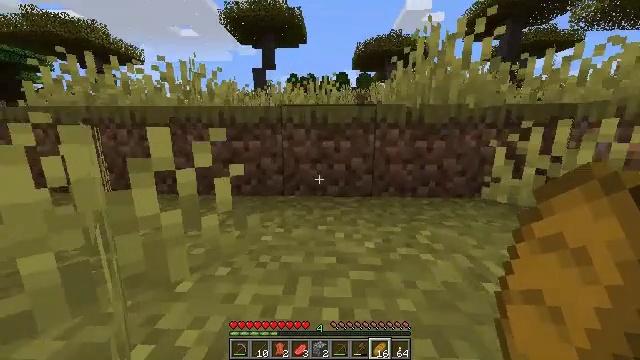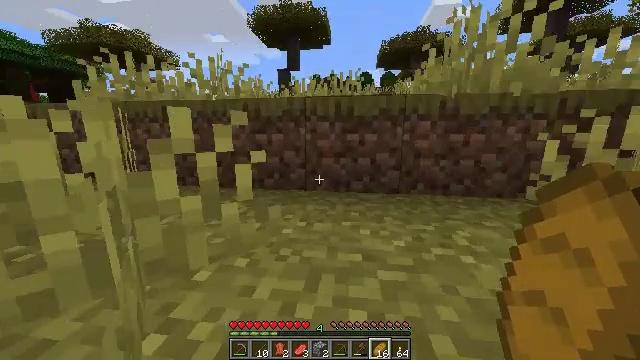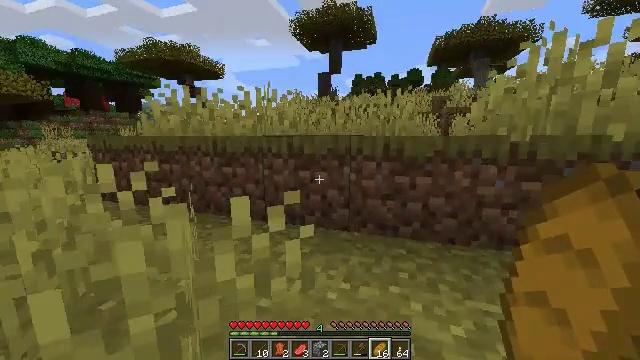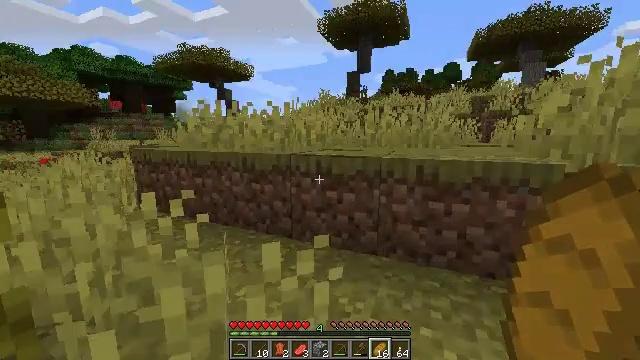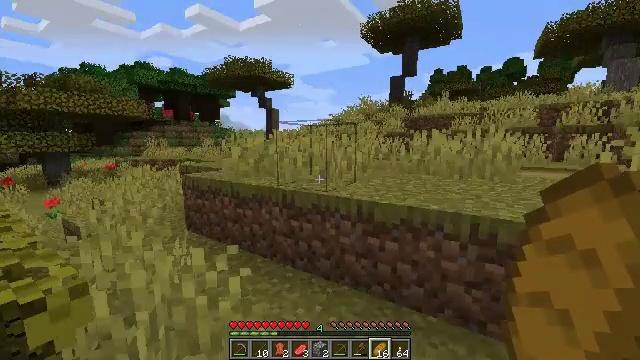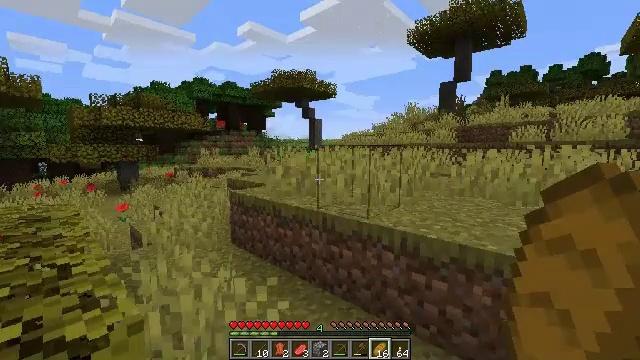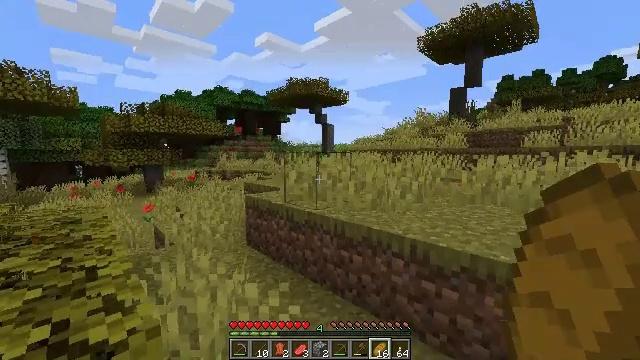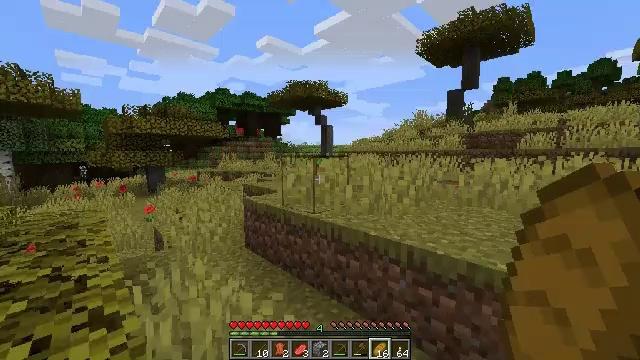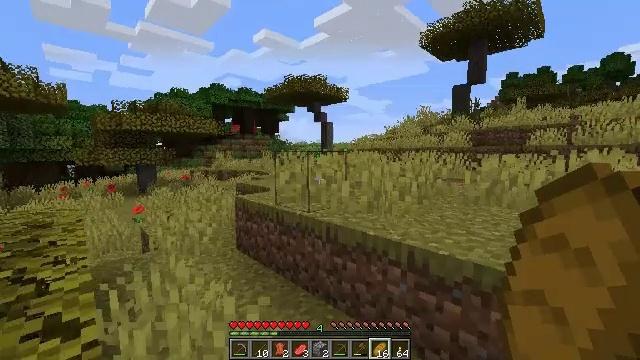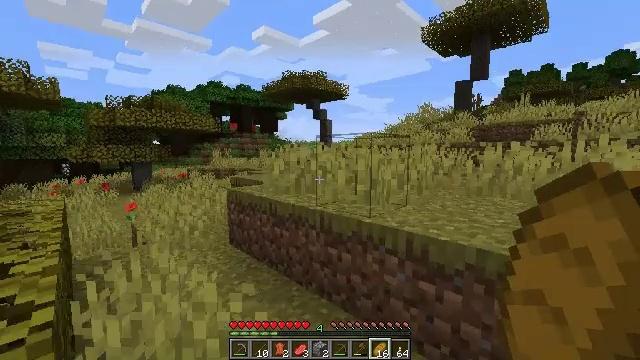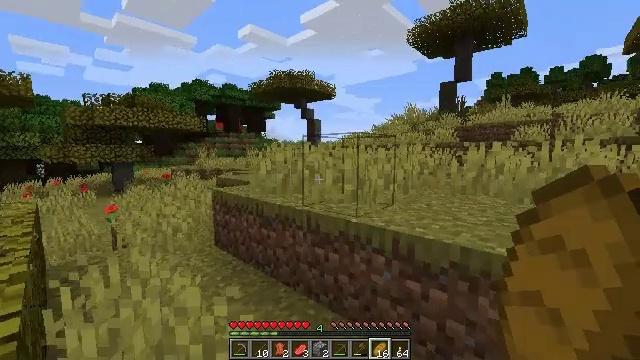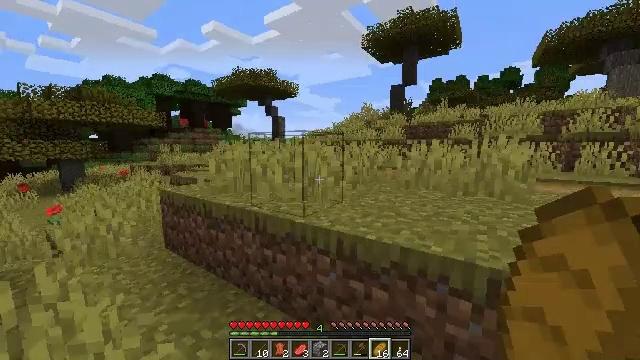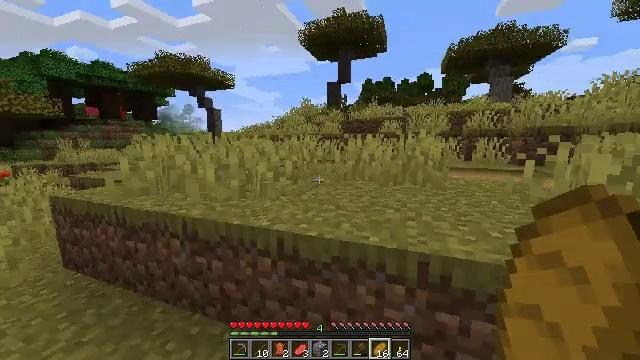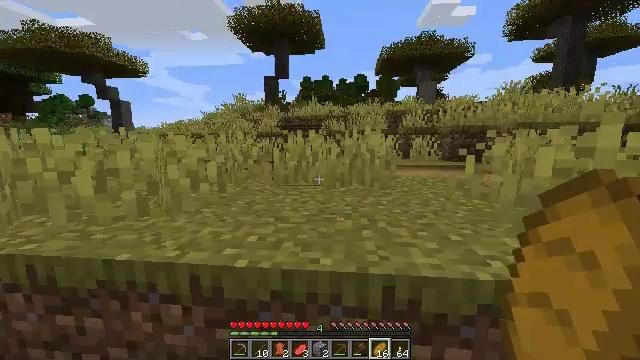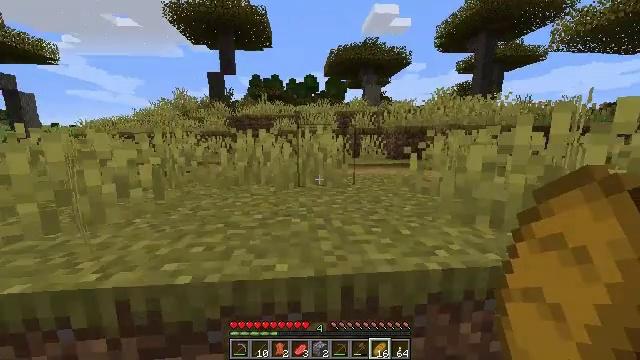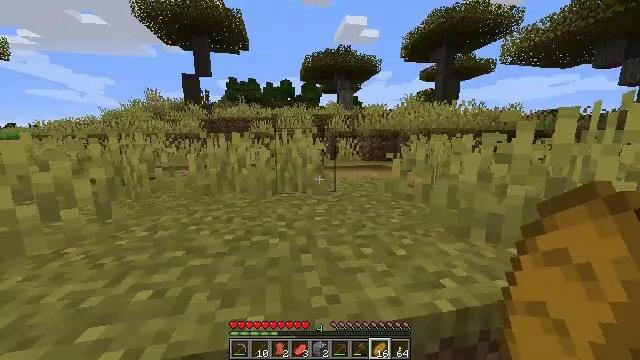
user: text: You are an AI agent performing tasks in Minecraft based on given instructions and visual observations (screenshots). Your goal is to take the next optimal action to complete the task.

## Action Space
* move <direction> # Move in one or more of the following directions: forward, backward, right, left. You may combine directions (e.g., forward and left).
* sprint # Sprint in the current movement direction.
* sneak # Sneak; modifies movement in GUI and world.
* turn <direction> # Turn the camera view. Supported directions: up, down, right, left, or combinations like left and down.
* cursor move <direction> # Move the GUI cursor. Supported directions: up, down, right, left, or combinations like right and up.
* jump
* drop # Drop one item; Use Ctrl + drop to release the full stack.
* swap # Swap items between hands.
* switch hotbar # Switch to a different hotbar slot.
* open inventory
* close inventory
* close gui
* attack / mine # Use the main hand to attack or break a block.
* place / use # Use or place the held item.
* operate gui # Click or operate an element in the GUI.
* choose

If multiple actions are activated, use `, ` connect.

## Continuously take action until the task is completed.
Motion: motion action
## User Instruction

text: Collect a hay block for crafting.
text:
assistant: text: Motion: move forward, sprint, turn left
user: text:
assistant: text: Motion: move forward, sprint, turn left and up, jump
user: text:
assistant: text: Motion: move forward, sprint, turn left, jump
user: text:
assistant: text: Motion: move forward and move right, sprint, turn left and up, jump
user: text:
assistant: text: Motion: move forward and move right, sprint, turn left and up, jump
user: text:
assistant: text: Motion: move forward and move right, turn left, jump
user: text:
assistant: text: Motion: move forward and move right
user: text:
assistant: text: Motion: move forward and move right
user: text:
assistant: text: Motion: move forward and move right
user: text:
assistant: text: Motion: move forward and move right, sprint, turn right
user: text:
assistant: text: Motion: move forward and move right, sprint, turn right and down
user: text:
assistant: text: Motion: move forward, sprint, turn right and down
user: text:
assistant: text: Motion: move forward, sprint, turn right
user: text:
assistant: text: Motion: move forward, sprint, turn right
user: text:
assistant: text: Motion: move forward, sprint, turn right
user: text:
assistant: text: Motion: move forward, sprint, turn right, jump
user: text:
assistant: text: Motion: move forward, sprint, jump
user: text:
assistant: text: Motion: move forward, sprint, jump
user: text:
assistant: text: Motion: move forward, sprint, jump
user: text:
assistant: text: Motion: move forward, sprint
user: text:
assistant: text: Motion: move forward, sprint
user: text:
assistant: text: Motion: move forward, sprint
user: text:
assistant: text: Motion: move forward, sprint
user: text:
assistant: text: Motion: move forward, sprint, turn right
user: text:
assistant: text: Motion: move forward, sprint, turn right
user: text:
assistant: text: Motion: move forward, sprint, turn right
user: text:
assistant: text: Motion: move forward, sprint, turn right
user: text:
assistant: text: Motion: move forward, sprint, turn right
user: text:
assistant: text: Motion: move forward, sprint
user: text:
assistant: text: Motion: move forward, sprint